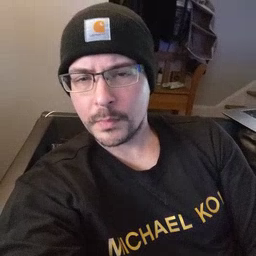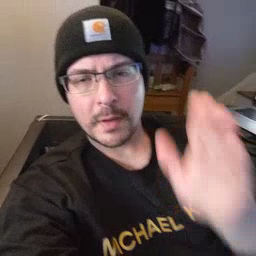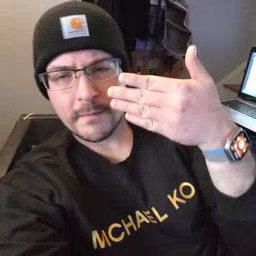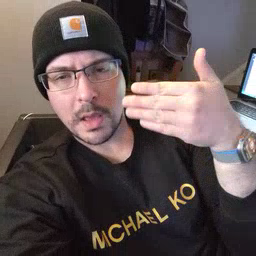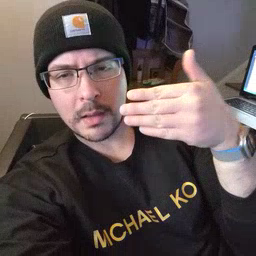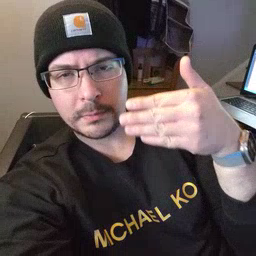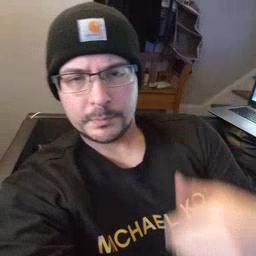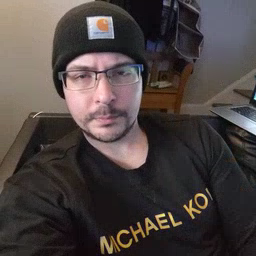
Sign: flag